Question: It seems like every single algorithm I can find is an infinite series.
Take for example the Chudnovsky algorithm:

As you can see, to calculate the kth digit of PI, I have to go through an infinite series. However, computers have a finite amount of processing power. So how is it possible to write a program that can calculate PI to any arbitrary amount (k) of decimal places?
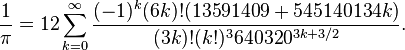
Answer: Each term in the infinite series provides a small refinement to the value of pi estimated by the previous iteration. That is, the estimated value of pi converges upon the actual value.
As long as (k) is a finite number, you can calculate successive terms of the infinite series until the first (k) digits of the estimated value of pi are stable (they do not change upon successive iterations).